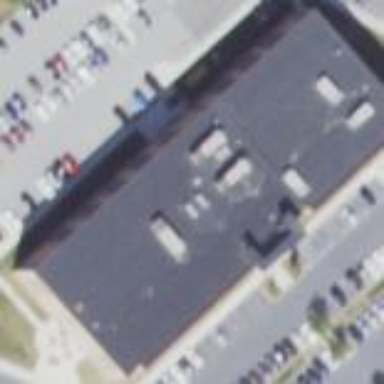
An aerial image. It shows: Office building.